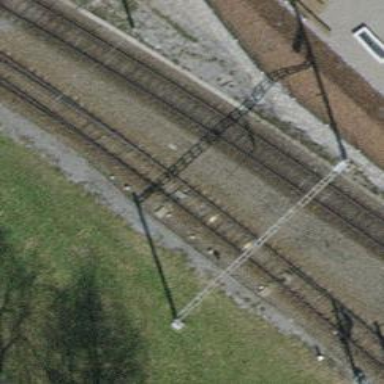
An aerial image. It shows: Railway switch.